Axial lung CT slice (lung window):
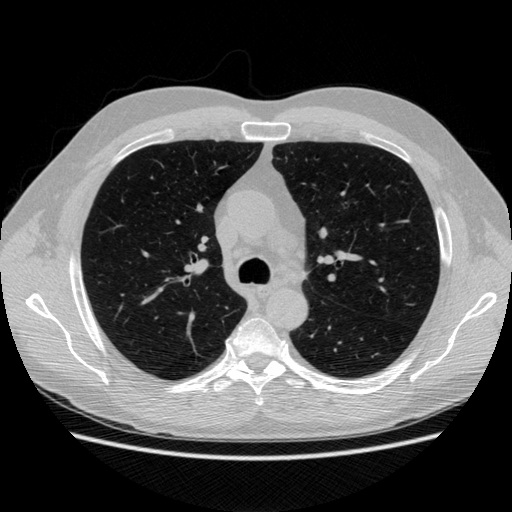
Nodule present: no